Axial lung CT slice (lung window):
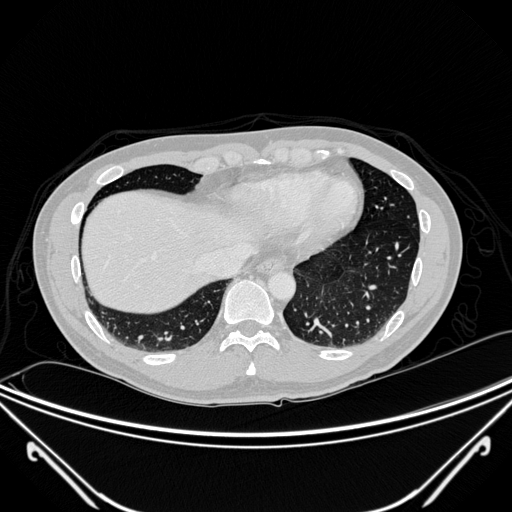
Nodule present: no